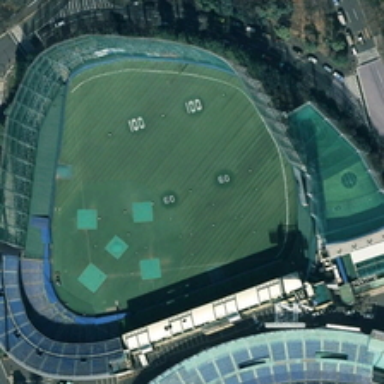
A large white lawn is in the center of the stadium .